Question: hi i have a plist of the following format
I want to sort those books according to their categories id. I have an array "TotalCategory" with all category id's (eg:cat1,cat2..) ,I want to open the below plist and check with each book and its category id whether its matching or not.If the category id i have is matching with a category id of given book then then i want to add that category id and book id(bid) to a new dictionary .Is it possible??
'''
NSDictionary *booksPlist = [[NSDictionary alloc] initWithContentsOfFile:path];
NSArray *categoryId=[[booksPlist objectForKey:@"catlist"]valueForKey:@"cid"];
NSLog(@"%@",categoryId);
// getting category list
NSArray *paths = NSSearchPathForDirectoriesInDomains(NSDocumentDirectory, NSUserDomainMask, YES);
NSString *allBooksPath = [[paths objectAtIndex:0] stringByAppendingPathComponent:@"Allbooks.plist"];
NSDictionary *allBookPlist=[[NSDictionary alloc]initWithContentsOfFile:allBooksPath];
NSArray *bookid=[[allBookPlist objectForKey:@"listbook"]valueForKey:@"bid"];
NSString *s=[[[allBookPlist objectForKey:@"listbook"]objectForKey:@"cate" ]valueForKey:@"categories"]; //// this line shows exception
NSLog(@"%@",s);
'''
/// I WANT THIS :::
I want to check the category id with me and category id's inside each book if its matching then retrieve that book id (bid) thats it
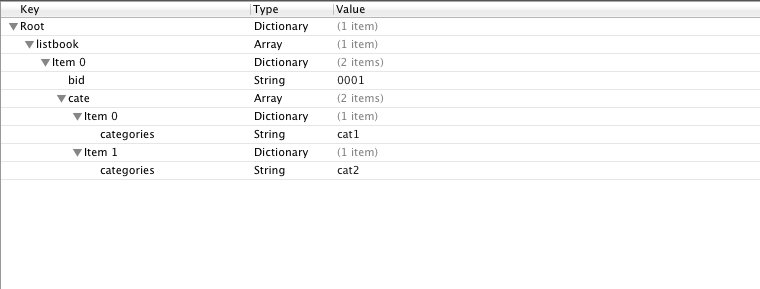
Answer: It's not very clear to what your request is, but I see several problems with your code.
First of all, don't confuse the '-objectForKey:' method of 'NSDictionary' with the 'valueForKey:' method of the informal protocol 'NSKeyValueCoding'.
The latter is used for 'KVC' access and it's better not to mix them without knowing it. It may work, but it may also explode under some circumstances.
Stick with 'objectForKey:' or better you can use the modern subscribed syntax
'''
[dict objectForKey:@"whatever"];
'''
is equivalent to
'''
dict[@"whatever"];
'''
---
That said, let's face your specific problem.
First of all 'listbook' is an array, so you cannot do
'''
[[allBookPlist objectForKey:@"listbook"]valueForKey:@"bid"];
'''
You need to access to an array element first, so in modern syntax you should do
'''
NSString * bookId = allBookPlist[@"listbook"][0][@"bid"];
'''
to get the 'bid' of the first element. If you want to collect them, just iterate on the array
'''
NSArray * books = allBookPlist[@"listbook"];
NSMutableArray * bookIds = [@[] mutableCopy]
for (NSDictionary * book in books) {
[bookIds addObject:book[@"bid"]];
}
'''
A similar approach can be used for getting the categories from each book.